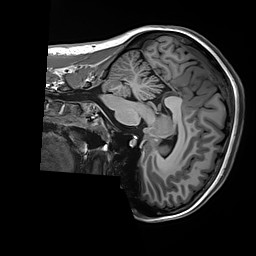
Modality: T1w
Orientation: sagittal
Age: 24
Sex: female
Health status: healthy
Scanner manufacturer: siemens
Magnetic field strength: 3 T
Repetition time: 2.5 s
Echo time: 0.00299 s